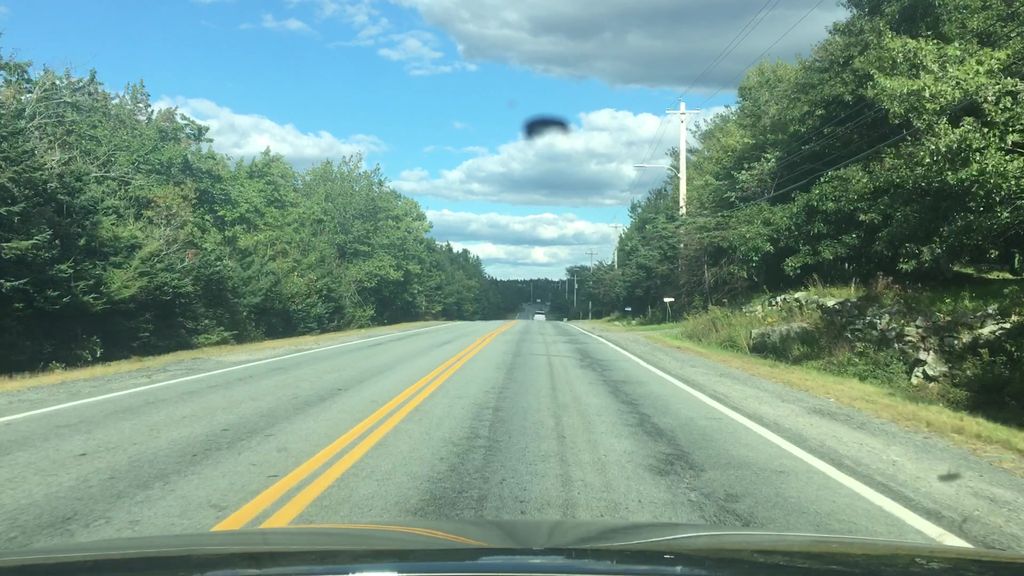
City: halifax